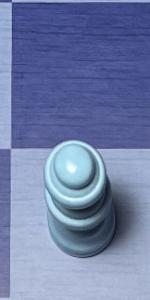
Label: Queen_White